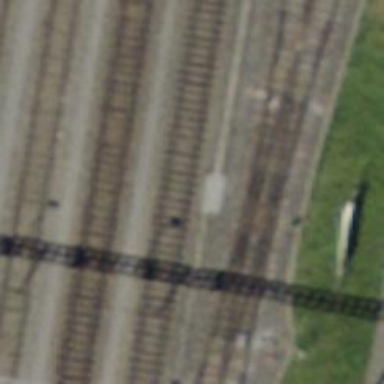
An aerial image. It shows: Single-track railway yard.